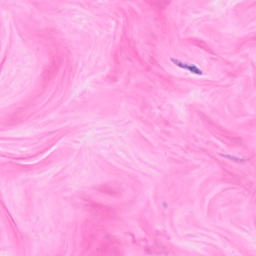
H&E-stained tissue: Breast